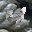
Label: 4